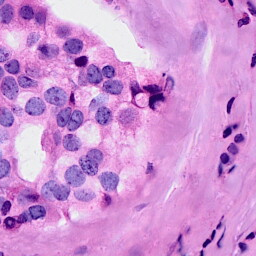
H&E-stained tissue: Breast